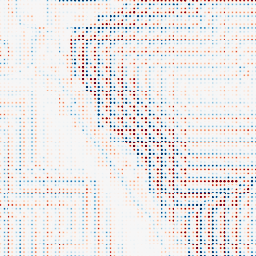
Category: wavelet
Decomposition family: wavelet_biorthogonal
Decomposition parameters: wavelet: bior1.3
level: 4
Upsampling method: sinc_blackman
Upsampling parameters: scale: 8
kernel_size: 4
Upsampling scale: 8